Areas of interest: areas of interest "Zhejiang Commercial City Building D11"
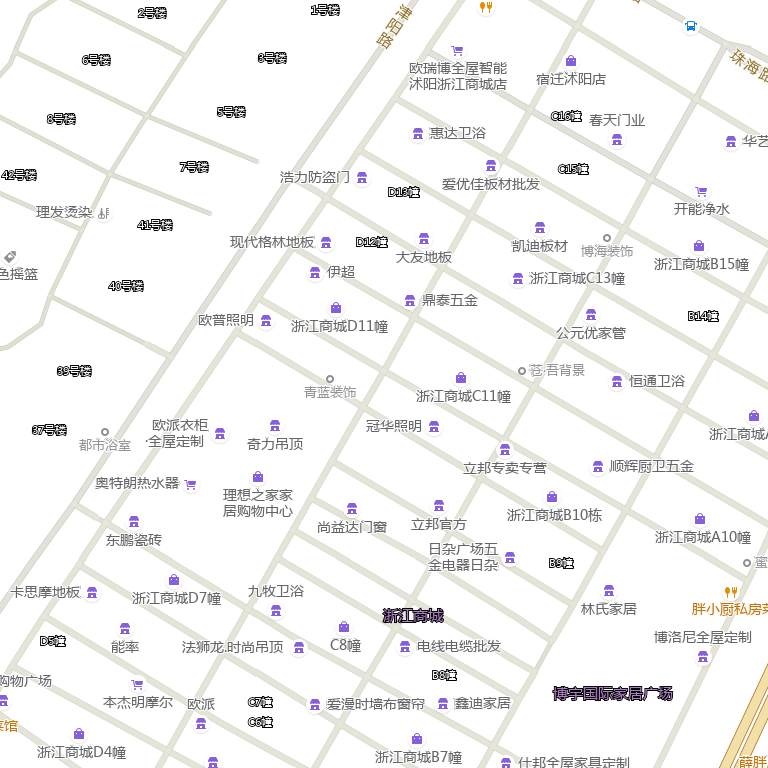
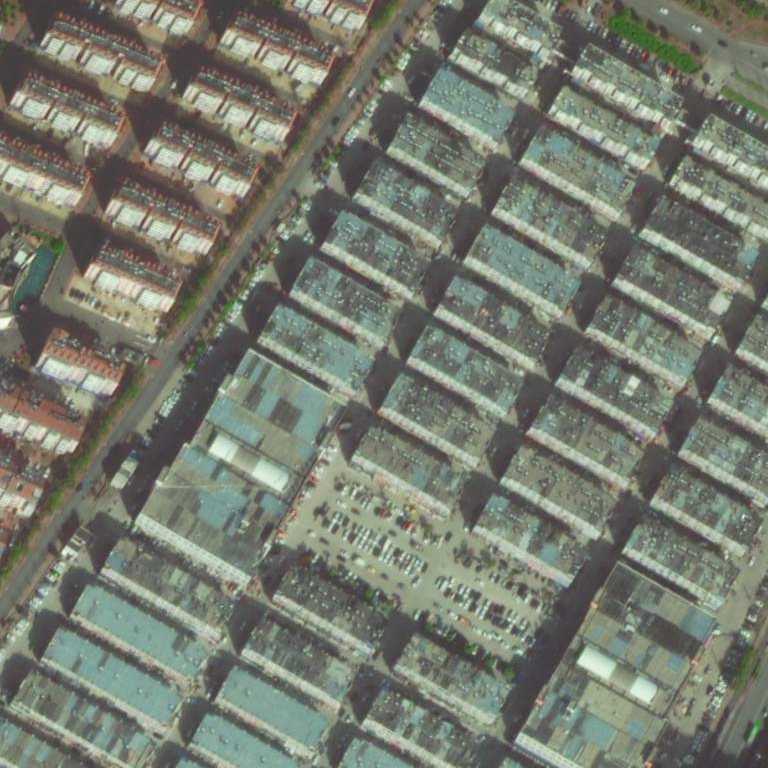